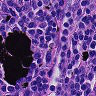
Metastatic tissue present: no